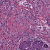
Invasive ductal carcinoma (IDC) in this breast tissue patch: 0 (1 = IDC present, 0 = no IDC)